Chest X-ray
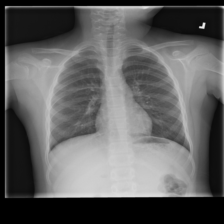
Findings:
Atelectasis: negative
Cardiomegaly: negative
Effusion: negative
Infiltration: negative
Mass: negative
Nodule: negative
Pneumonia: negative
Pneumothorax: negative
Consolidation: negative
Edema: negative
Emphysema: negative
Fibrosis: negative
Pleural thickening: negative
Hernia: negative